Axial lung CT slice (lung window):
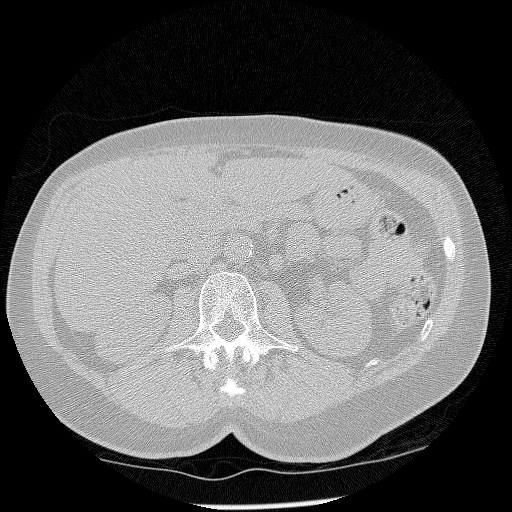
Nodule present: no